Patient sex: F
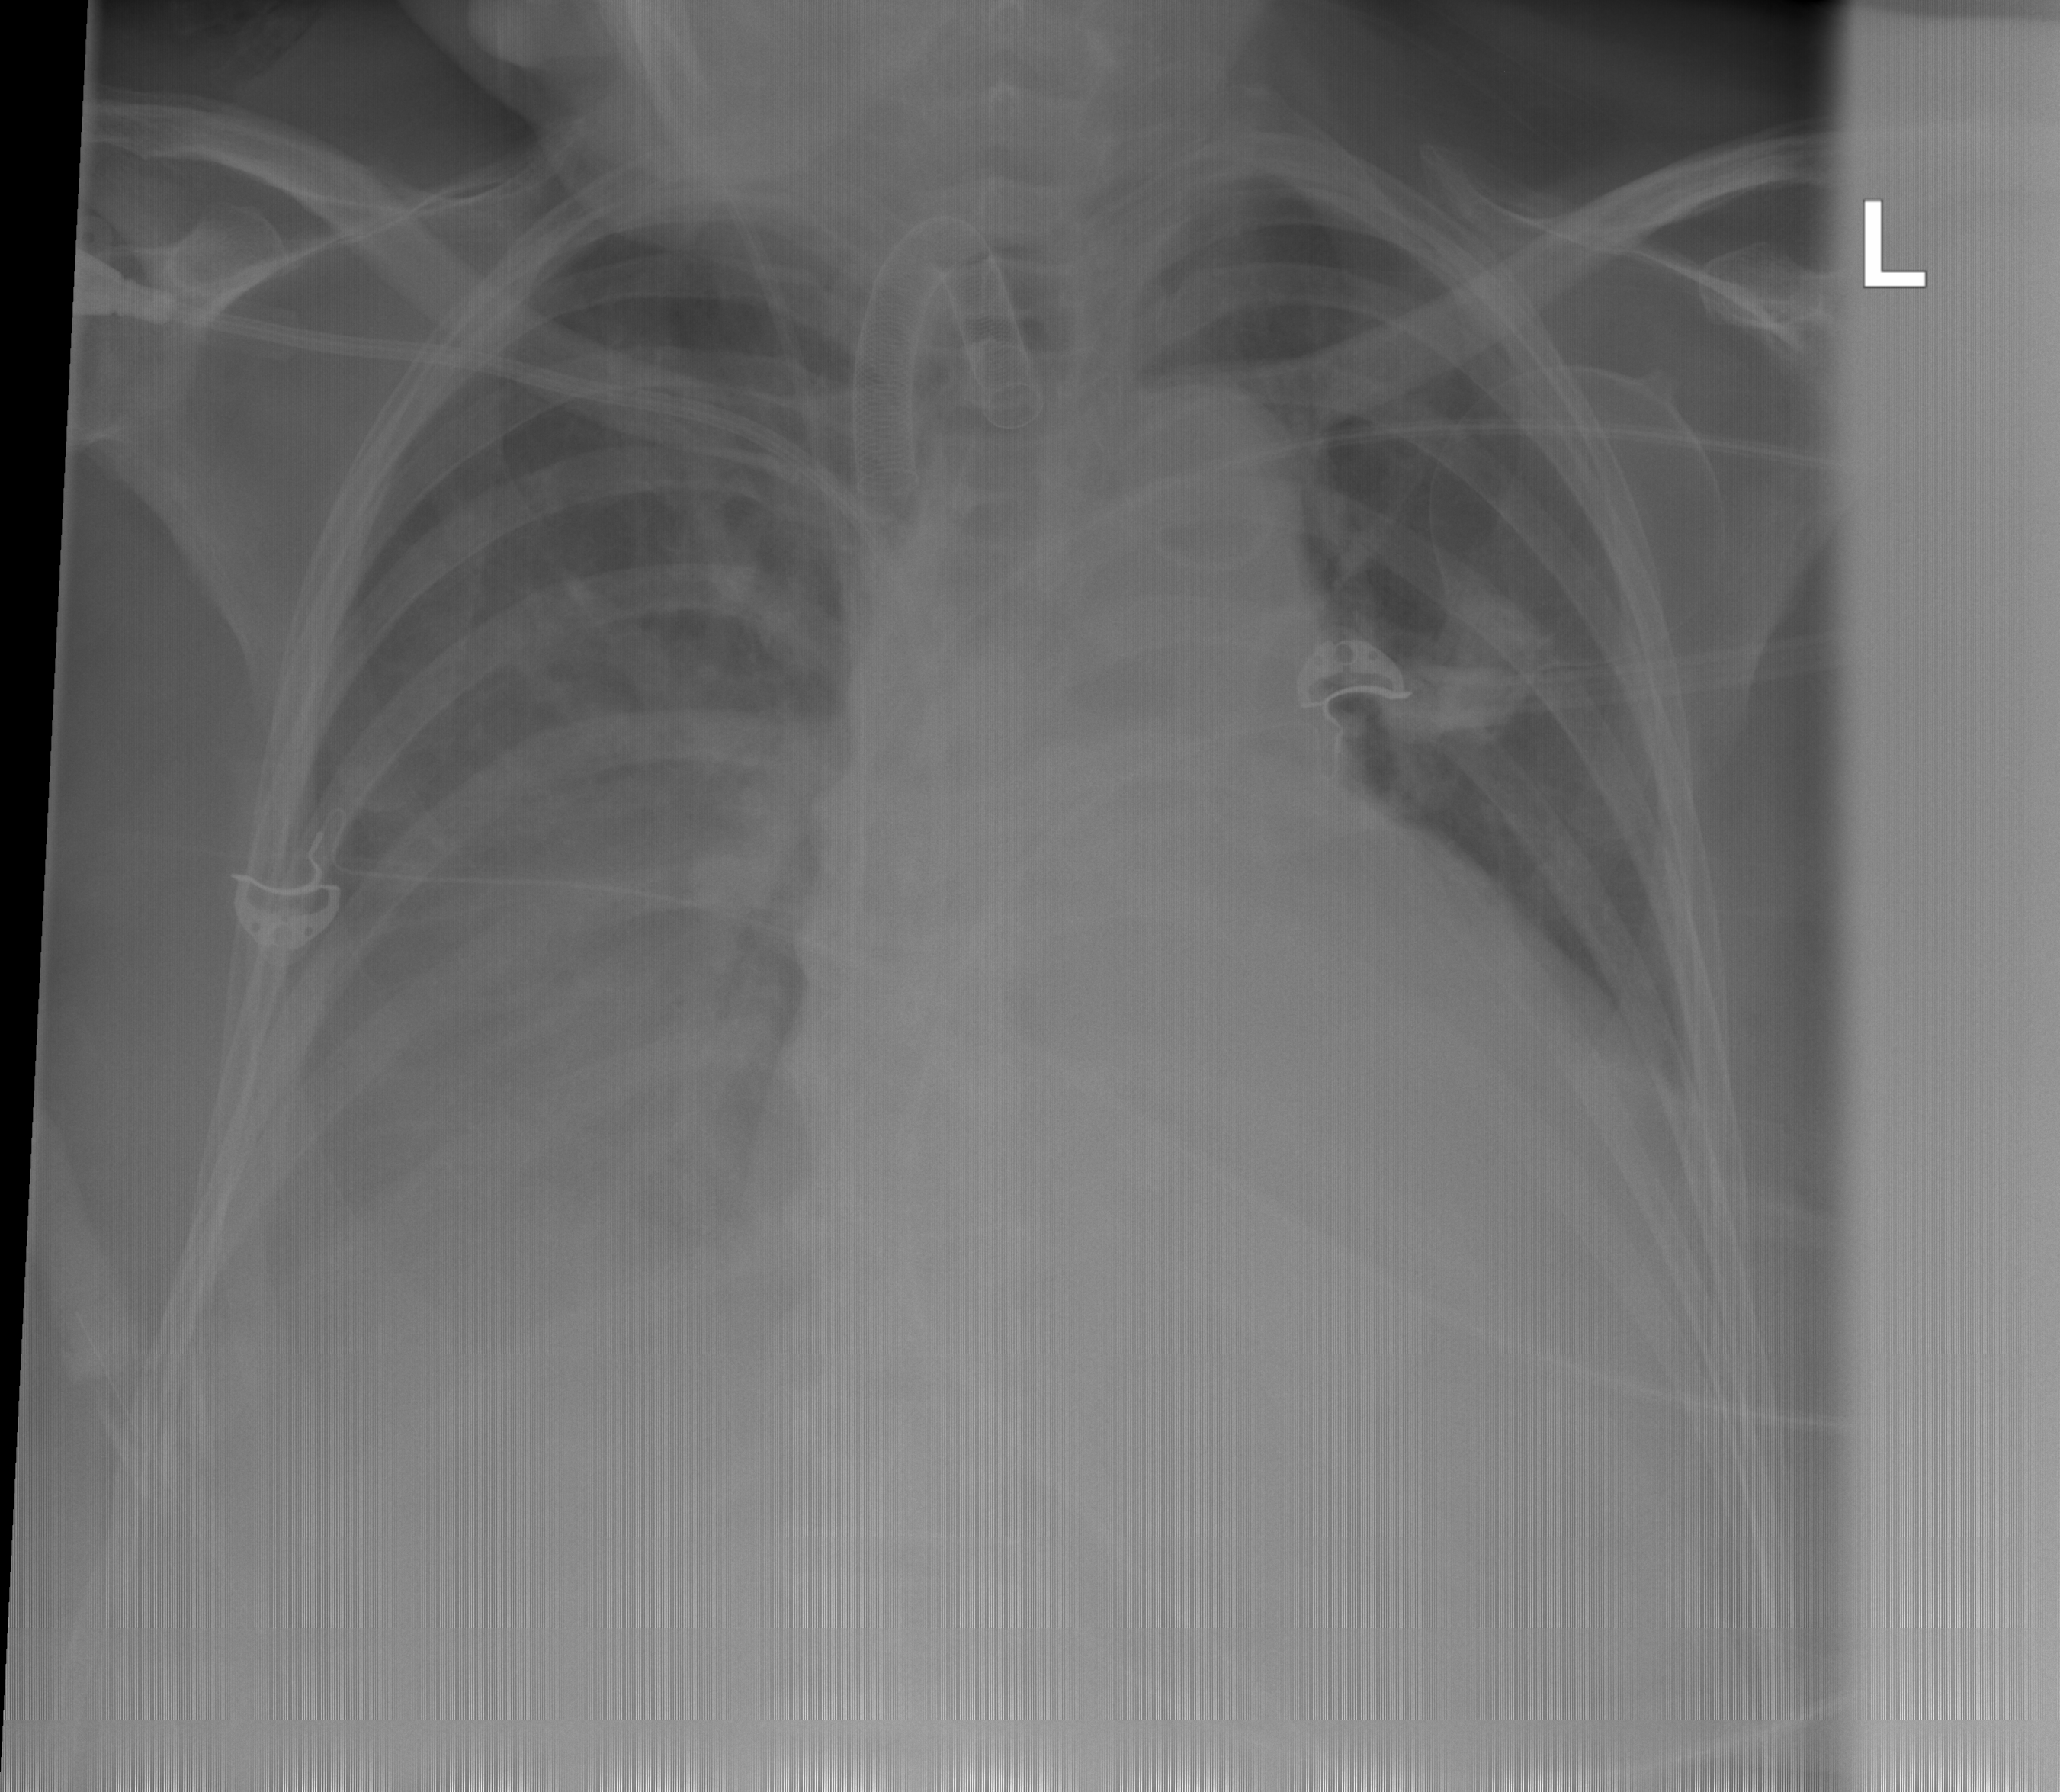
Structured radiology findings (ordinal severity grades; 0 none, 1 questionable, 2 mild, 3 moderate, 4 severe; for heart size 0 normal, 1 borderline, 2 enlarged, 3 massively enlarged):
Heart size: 2
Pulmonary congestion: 0
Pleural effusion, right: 3
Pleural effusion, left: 1
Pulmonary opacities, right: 2
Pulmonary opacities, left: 0
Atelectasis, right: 2
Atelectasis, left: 2